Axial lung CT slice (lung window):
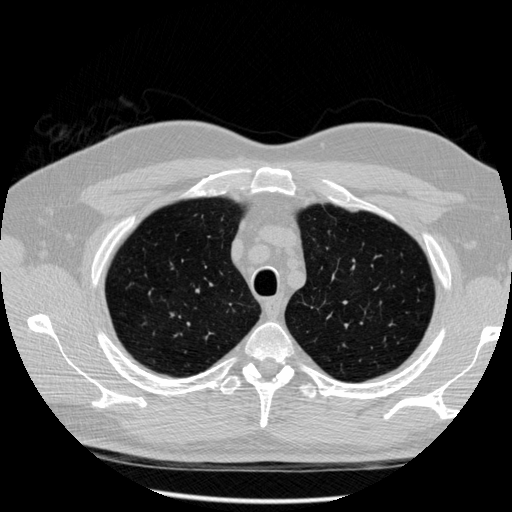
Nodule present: no